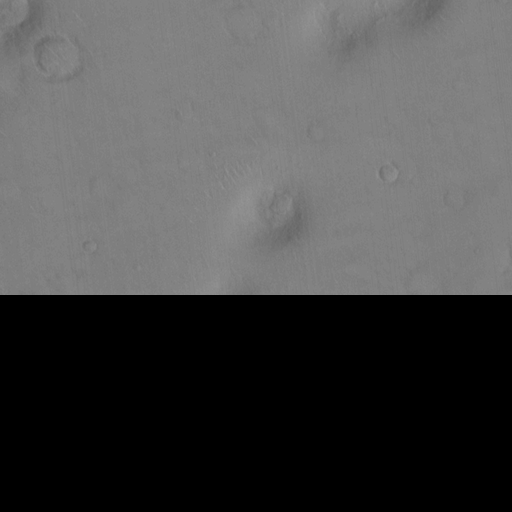
Classes present: Background, Cone